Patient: sex M, age 62
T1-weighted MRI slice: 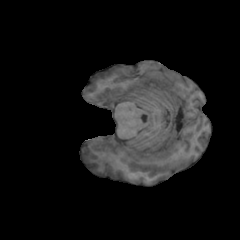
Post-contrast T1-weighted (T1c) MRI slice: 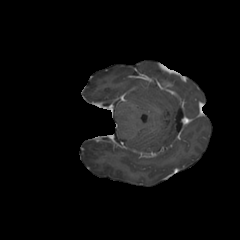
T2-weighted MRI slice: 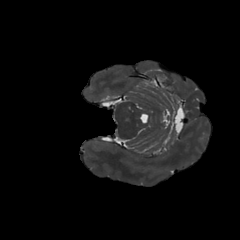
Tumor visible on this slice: no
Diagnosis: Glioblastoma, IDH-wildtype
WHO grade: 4